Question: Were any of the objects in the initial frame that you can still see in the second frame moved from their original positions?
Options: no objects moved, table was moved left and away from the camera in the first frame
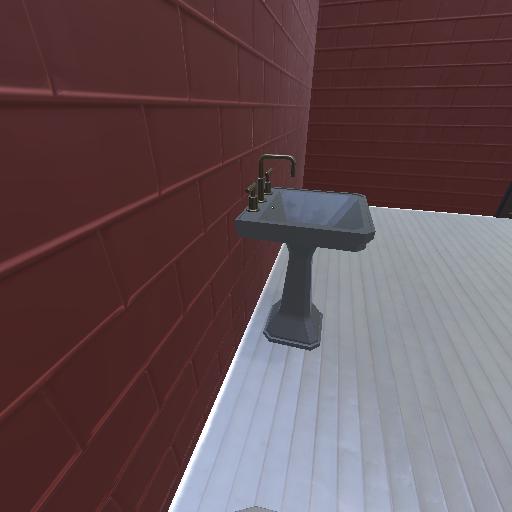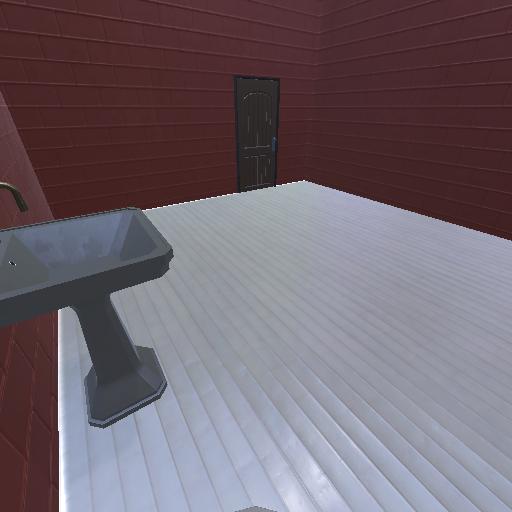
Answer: no objects moved